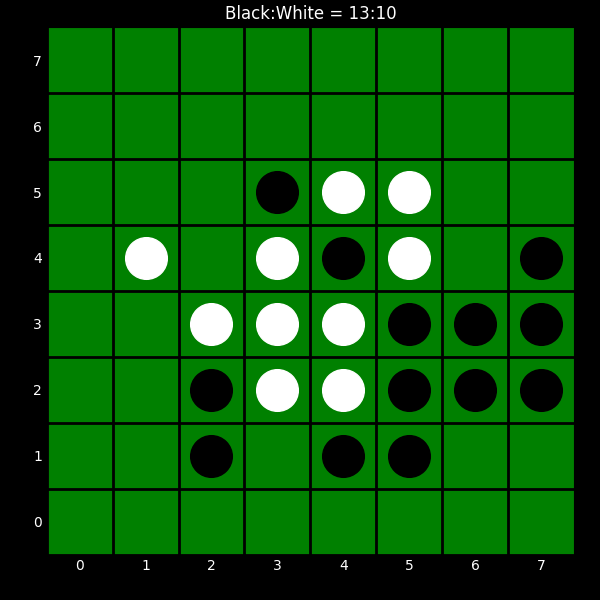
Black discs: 13
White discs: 10